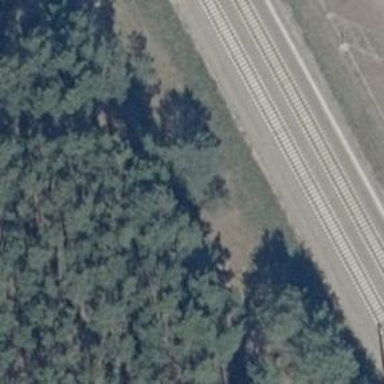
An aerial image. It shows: Dirt track road with grade 4 tracktype.